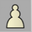
Piece: wP